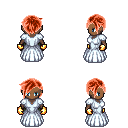
a pixel art fantasy rpg character, female body template, human, dark skin, underdress, teal pants, red pixie cut hairstyle, gold gloves, four views (front, back, left, right), 2x2 character sprite sheet, small pixel art, hard edges, no anti-aliasing